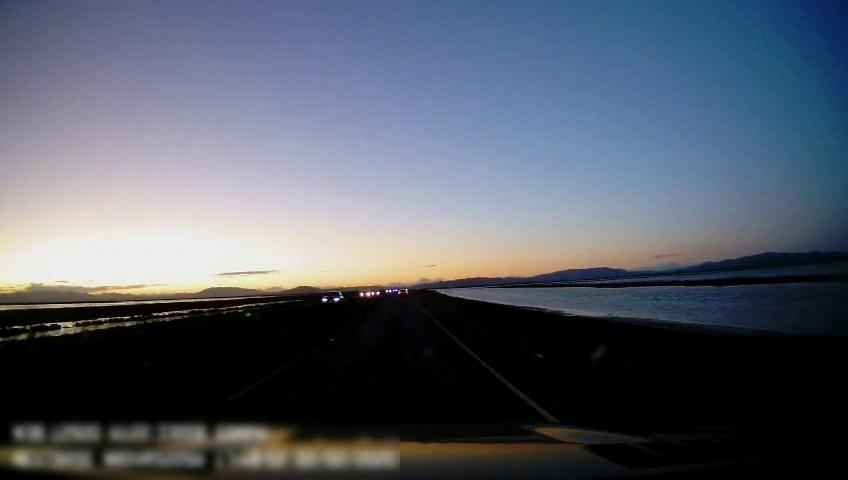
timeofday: Dusk/Dawn/Twilight
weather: Sunny
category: Drivable Space
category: Vehicles | Car
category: Vehicles | Car
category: Vehicles | Car
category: Lanes | Current Lane
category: Lanes | Current Lane